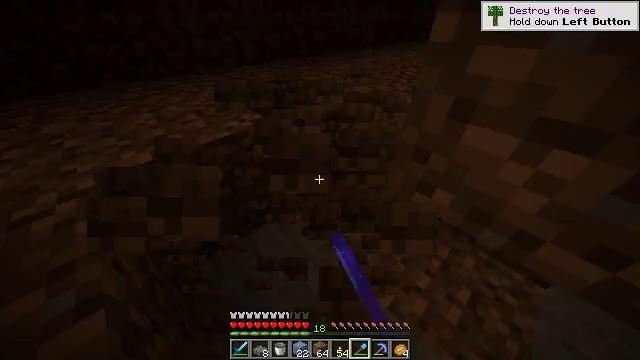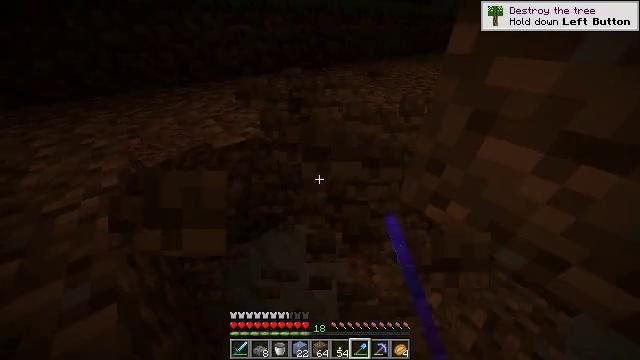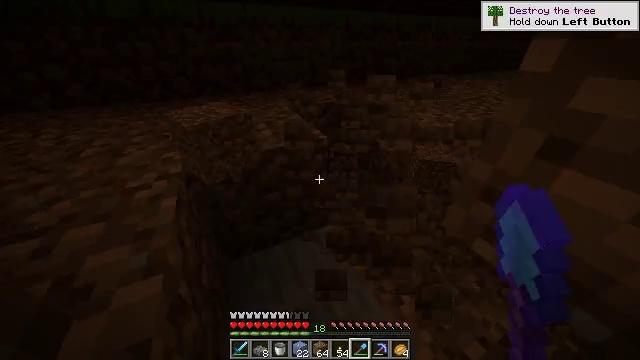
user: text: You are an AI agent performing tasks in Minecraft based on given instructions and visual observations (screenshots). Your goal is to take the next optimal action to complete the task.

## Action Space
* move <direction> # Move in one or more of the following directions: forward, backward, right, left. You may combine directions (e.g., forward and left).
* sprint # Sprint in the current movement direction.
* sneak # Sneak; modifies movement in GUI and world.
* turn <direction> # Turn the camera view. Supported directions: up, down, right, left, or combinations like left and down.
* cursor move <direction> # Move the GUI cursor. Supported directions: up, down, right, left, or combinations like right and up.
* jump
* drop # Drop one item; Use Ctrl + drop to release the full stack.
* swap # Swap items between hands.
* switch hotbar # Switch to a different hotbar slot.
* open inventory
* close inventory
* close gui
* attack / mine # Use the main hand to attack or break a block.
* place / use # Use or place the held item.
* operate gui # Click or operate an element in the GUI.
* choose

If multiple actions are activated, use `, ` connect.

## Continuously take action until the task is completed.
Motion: motion action
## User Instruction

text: Collect dirt by holding left button.
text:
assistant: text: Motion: turn left and up
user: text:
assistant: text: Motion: turn left and up
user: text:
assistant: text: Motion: no_op